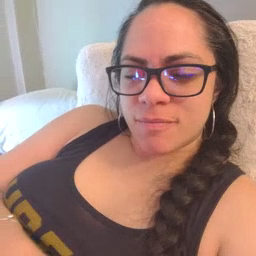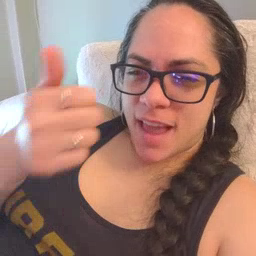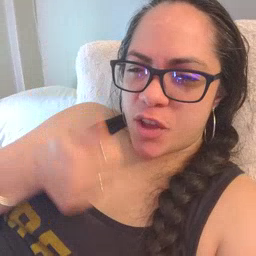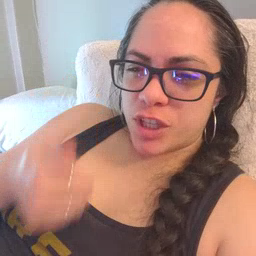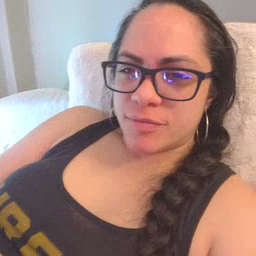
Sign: every